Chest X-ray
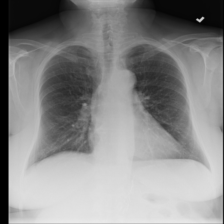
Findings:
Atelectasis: negative
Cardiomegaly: negative
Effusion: negative
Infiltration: positive
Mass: negative
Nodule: negative
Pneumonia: negative
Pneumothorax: negative
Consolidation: negative
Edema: negative
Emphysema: negative
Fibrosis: negative
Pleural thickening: negative
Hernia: negative